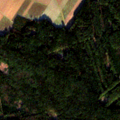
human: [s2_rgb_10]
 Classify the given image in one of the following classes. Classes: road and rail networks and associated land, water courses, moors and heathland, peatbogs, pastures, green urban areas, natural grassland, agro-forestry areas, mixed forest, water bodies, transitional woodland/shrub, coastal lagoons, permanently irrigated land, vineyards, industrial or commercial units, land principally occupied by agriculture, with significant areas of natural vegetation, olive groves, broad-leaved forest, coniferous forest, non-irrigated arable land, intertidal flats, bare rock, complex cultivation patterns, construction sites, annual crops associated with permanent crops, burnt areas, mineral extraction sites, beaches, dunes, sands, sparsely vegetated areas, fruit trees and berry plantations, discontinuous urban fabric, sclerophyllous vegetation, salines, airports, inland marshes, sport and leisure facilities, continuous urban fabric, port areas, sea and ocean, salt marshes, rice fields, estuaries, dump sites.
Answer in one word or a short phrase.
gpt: non-irrigated arable land, coniferous forest